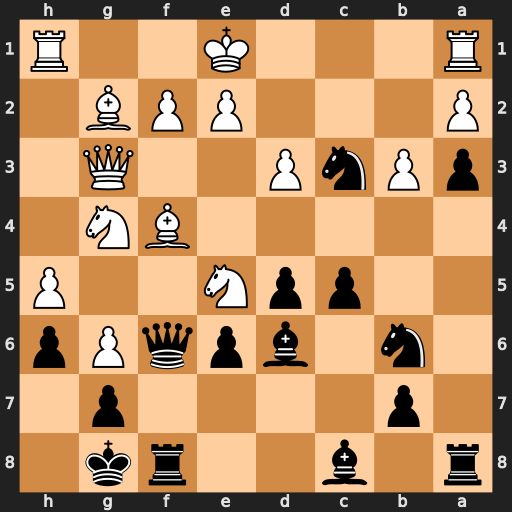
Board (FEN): r1b2rk1/1p4p1/1n1bpqPp/2ppN2P/5BN1/pPnP2Q1/P3PPB1/R3K2R
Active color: b
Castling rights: KQ
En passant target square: -
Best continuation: Qxf4 Qxf4 Rxf4